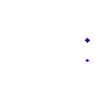
Particle: kaon